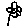
Label: flower